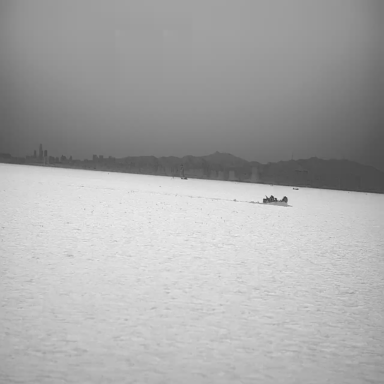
There are three bulk_carriers in the infrared image.